Question: I have a problem with my page layout in the Mozilla Firefox web-browser. I use bootstrap and quite simple layout.
'''
<form role="form">
<div class="...">
<button class="btn btn-block"></button>
</div>
<div class="entry-placeholder">
<input class="form-control entry" type="text" />
</div>
</form>
<div class="top-buffer-medium"></div>
<div class="dropdown">
...
</div>
<div class="...">
<div class="btn-group">
<span class="btn btn-default">
<span class="glyphicon glyphicon-calendar"></span>
</span>
<span class="btn btn-default">
<span class="glyphicon glyphicon-chevron-left"></span>
</span>
<span class="btn btn-default">
<span class="glyphicon glyphicon-chevron-right"></span>
</span>
</div>
</div>
<div class="btn">
<button class="btn btn-default btn-block"></button>
</div>
<div class="btn">
<button class="btn btn-default btn-block"></button>
</div>
<div class="table">
<table class="table table-hover table-striped">
<tr ng-repeat="...">
<td>
<input type="checkbox" ng-model="isRowSelected" />
</td>
<td></td>
<td></span>
</td>
<td></td>
<td></td>
<td></td>
<td></td>
</tr>
</table>
</div>
'''
I use the default bootstrap css and no custom styles for the table. All browsers display my layout properly. And only Firefox brekes it. As you can see the table goes too far right. I thought that the problem is in the body position and tried to add
'''
.body {
-webkit-position: absolute;
-khtml-position: absolute;
-moz-position: absolute;
position: absolute;
}
'''
But it didn't help.

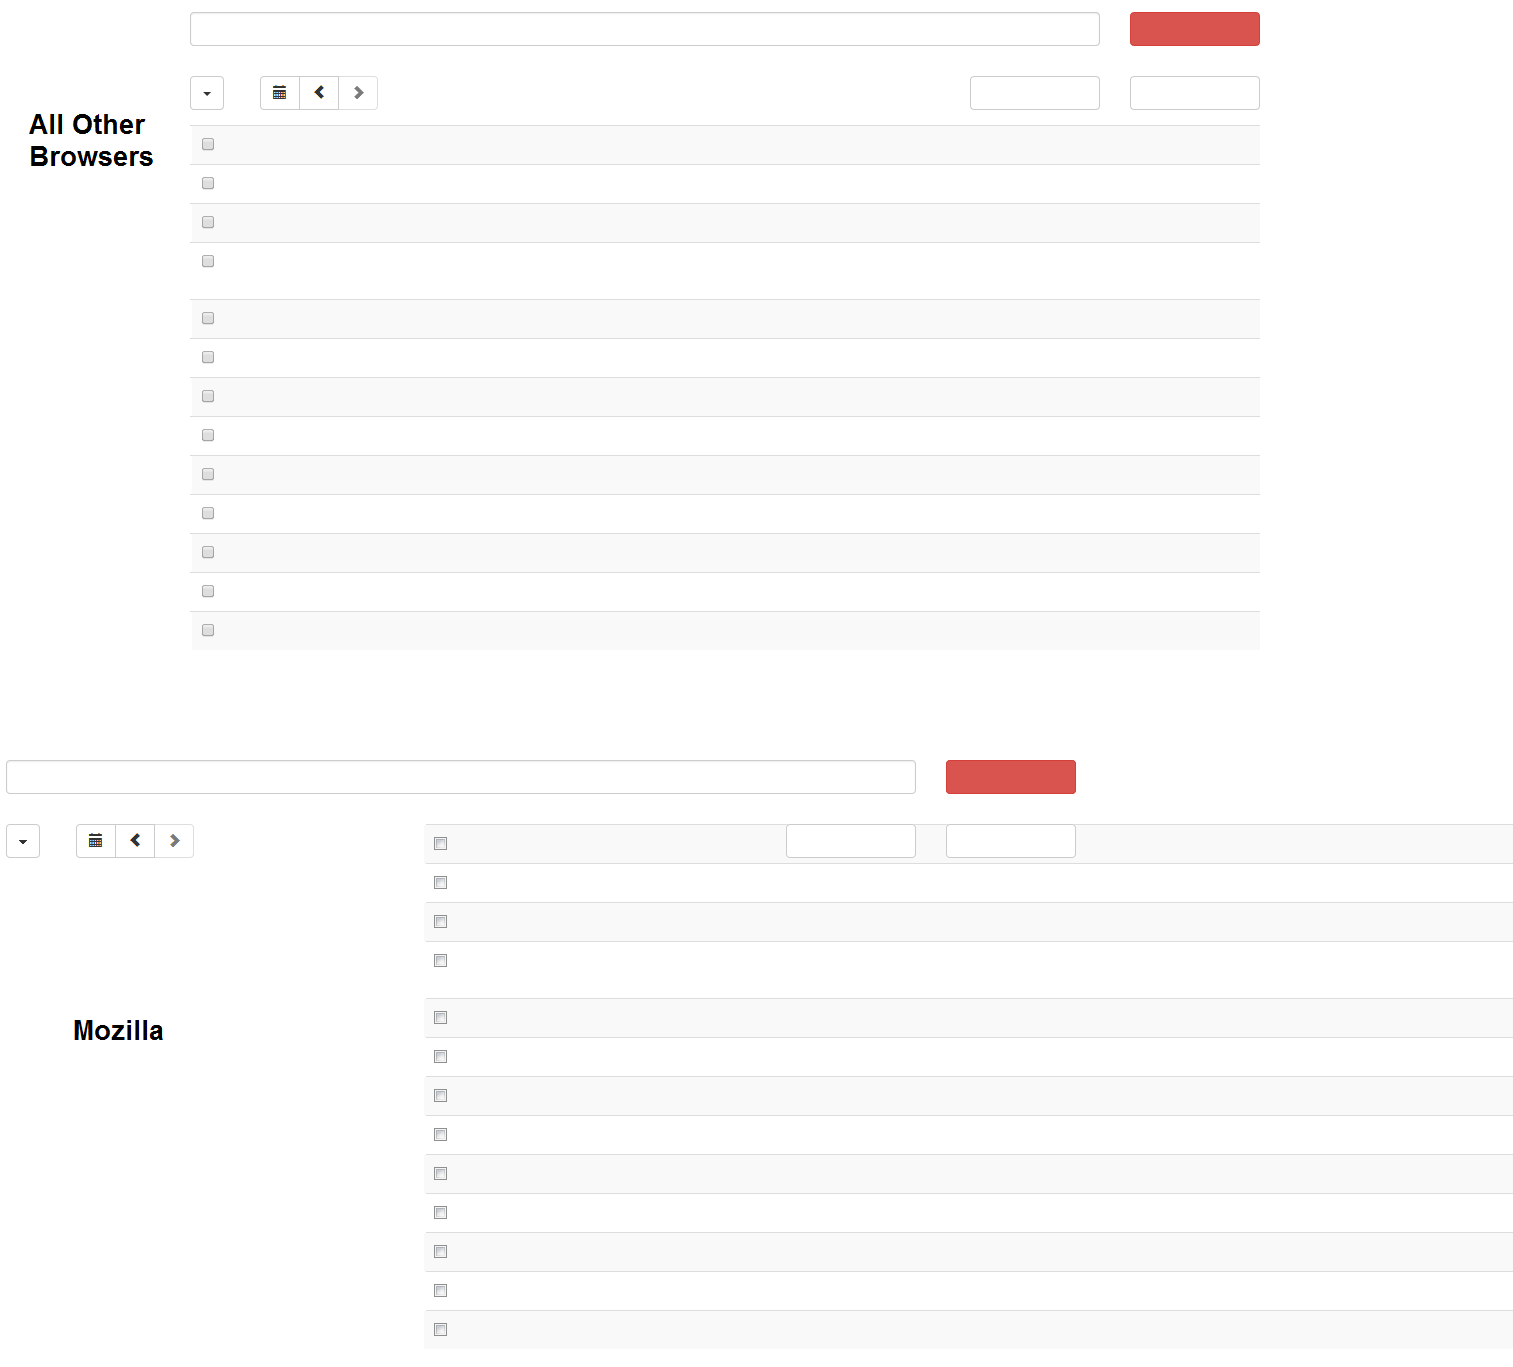
Answer: As mentioned in the comments, put all your button in a row 'div' and your table in a different one:
'''
<form>
<div class="row">
<!-- ALL your buttons -->
</div>
<div class="row">
<!-- Your table -->
</div>
</form>
'''
Also 'body' style 'position: absolute;' is just plain wrong.